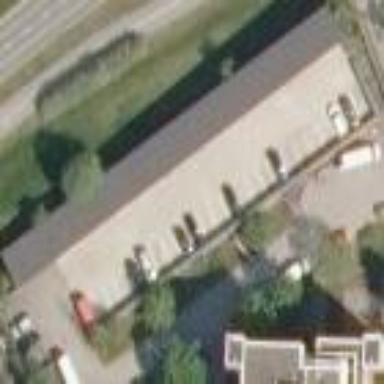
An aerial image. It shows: Group of garages.